Aerial crown-view tile of a tropical tree (Barro Colorado Island, Panama), acquired 20250512:
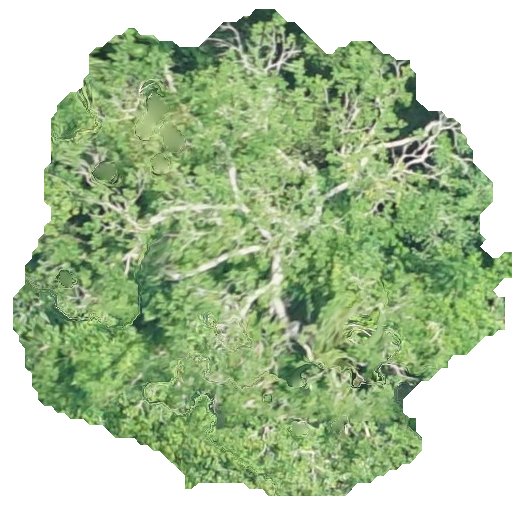
Species: Trattinnickia aspera
GBIF accepted scientific name: Trattinnickia aspera
Crown area: 255.546 m²